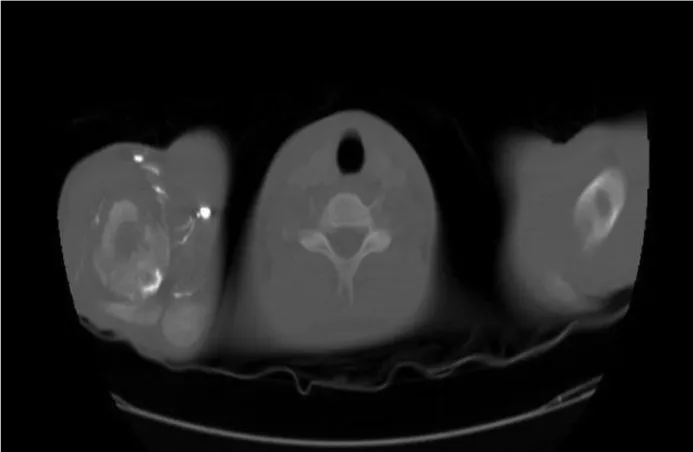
CT both shoulder axial view (bone window) showing irregular destructive lytic lesions of right upper humerus.
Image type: radiology (ct)